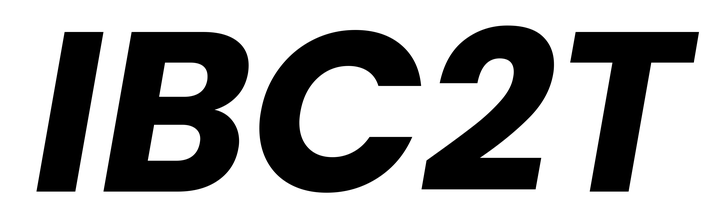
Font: Poppins-BoldItalic